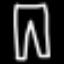
Label: pants